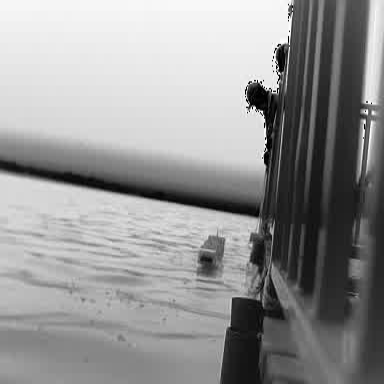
There is a container_ship in the infrared image.